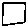
Label: square